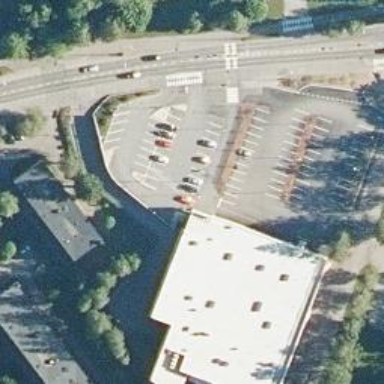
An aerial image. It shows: Supermarket building.